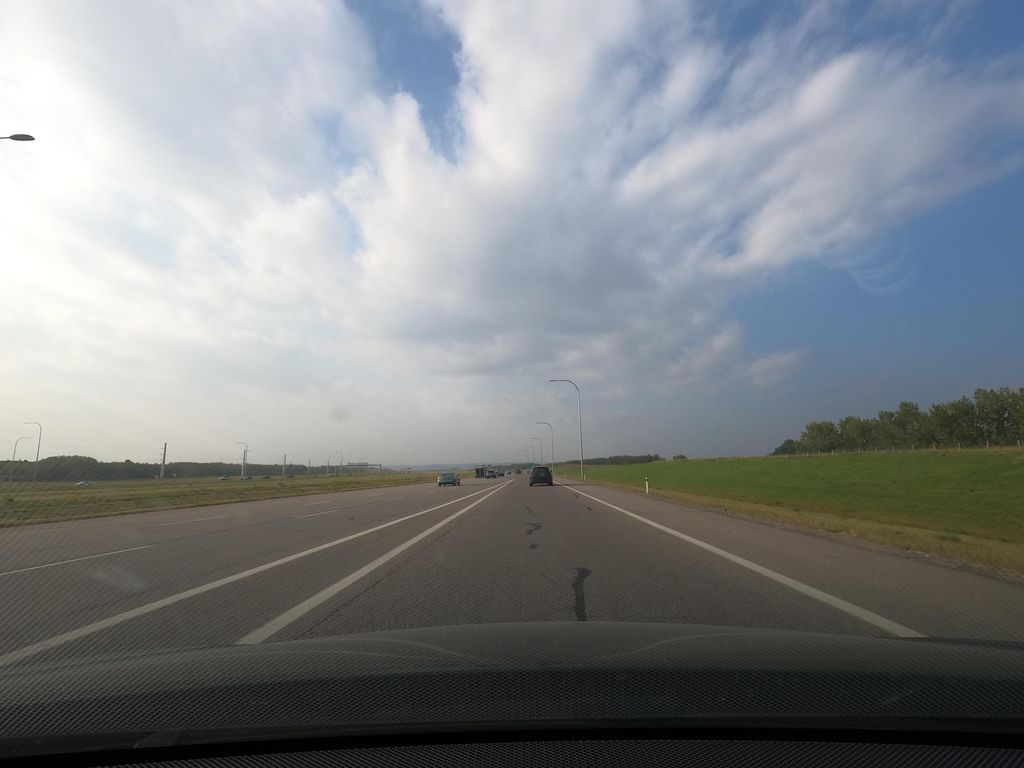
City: calgary